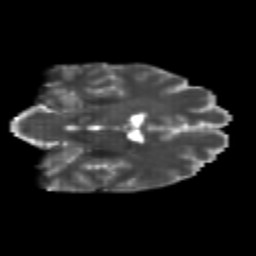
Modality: T2w
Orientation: coronal
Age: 26
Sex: male
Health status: healthy
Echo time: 0.074 s